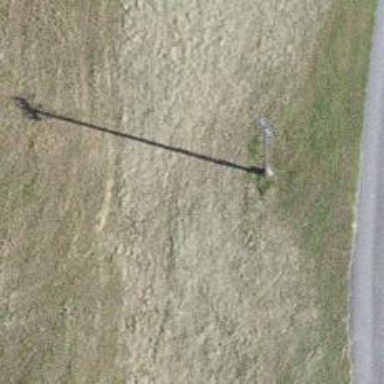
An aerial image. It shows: Minor power line.